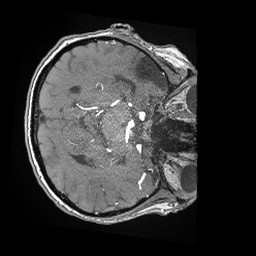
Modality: angio
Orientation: axial
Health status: ill
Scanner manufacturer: siemens
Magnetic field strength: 3 T
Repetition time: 0.02 s
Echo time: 0.0033 s